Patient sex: M
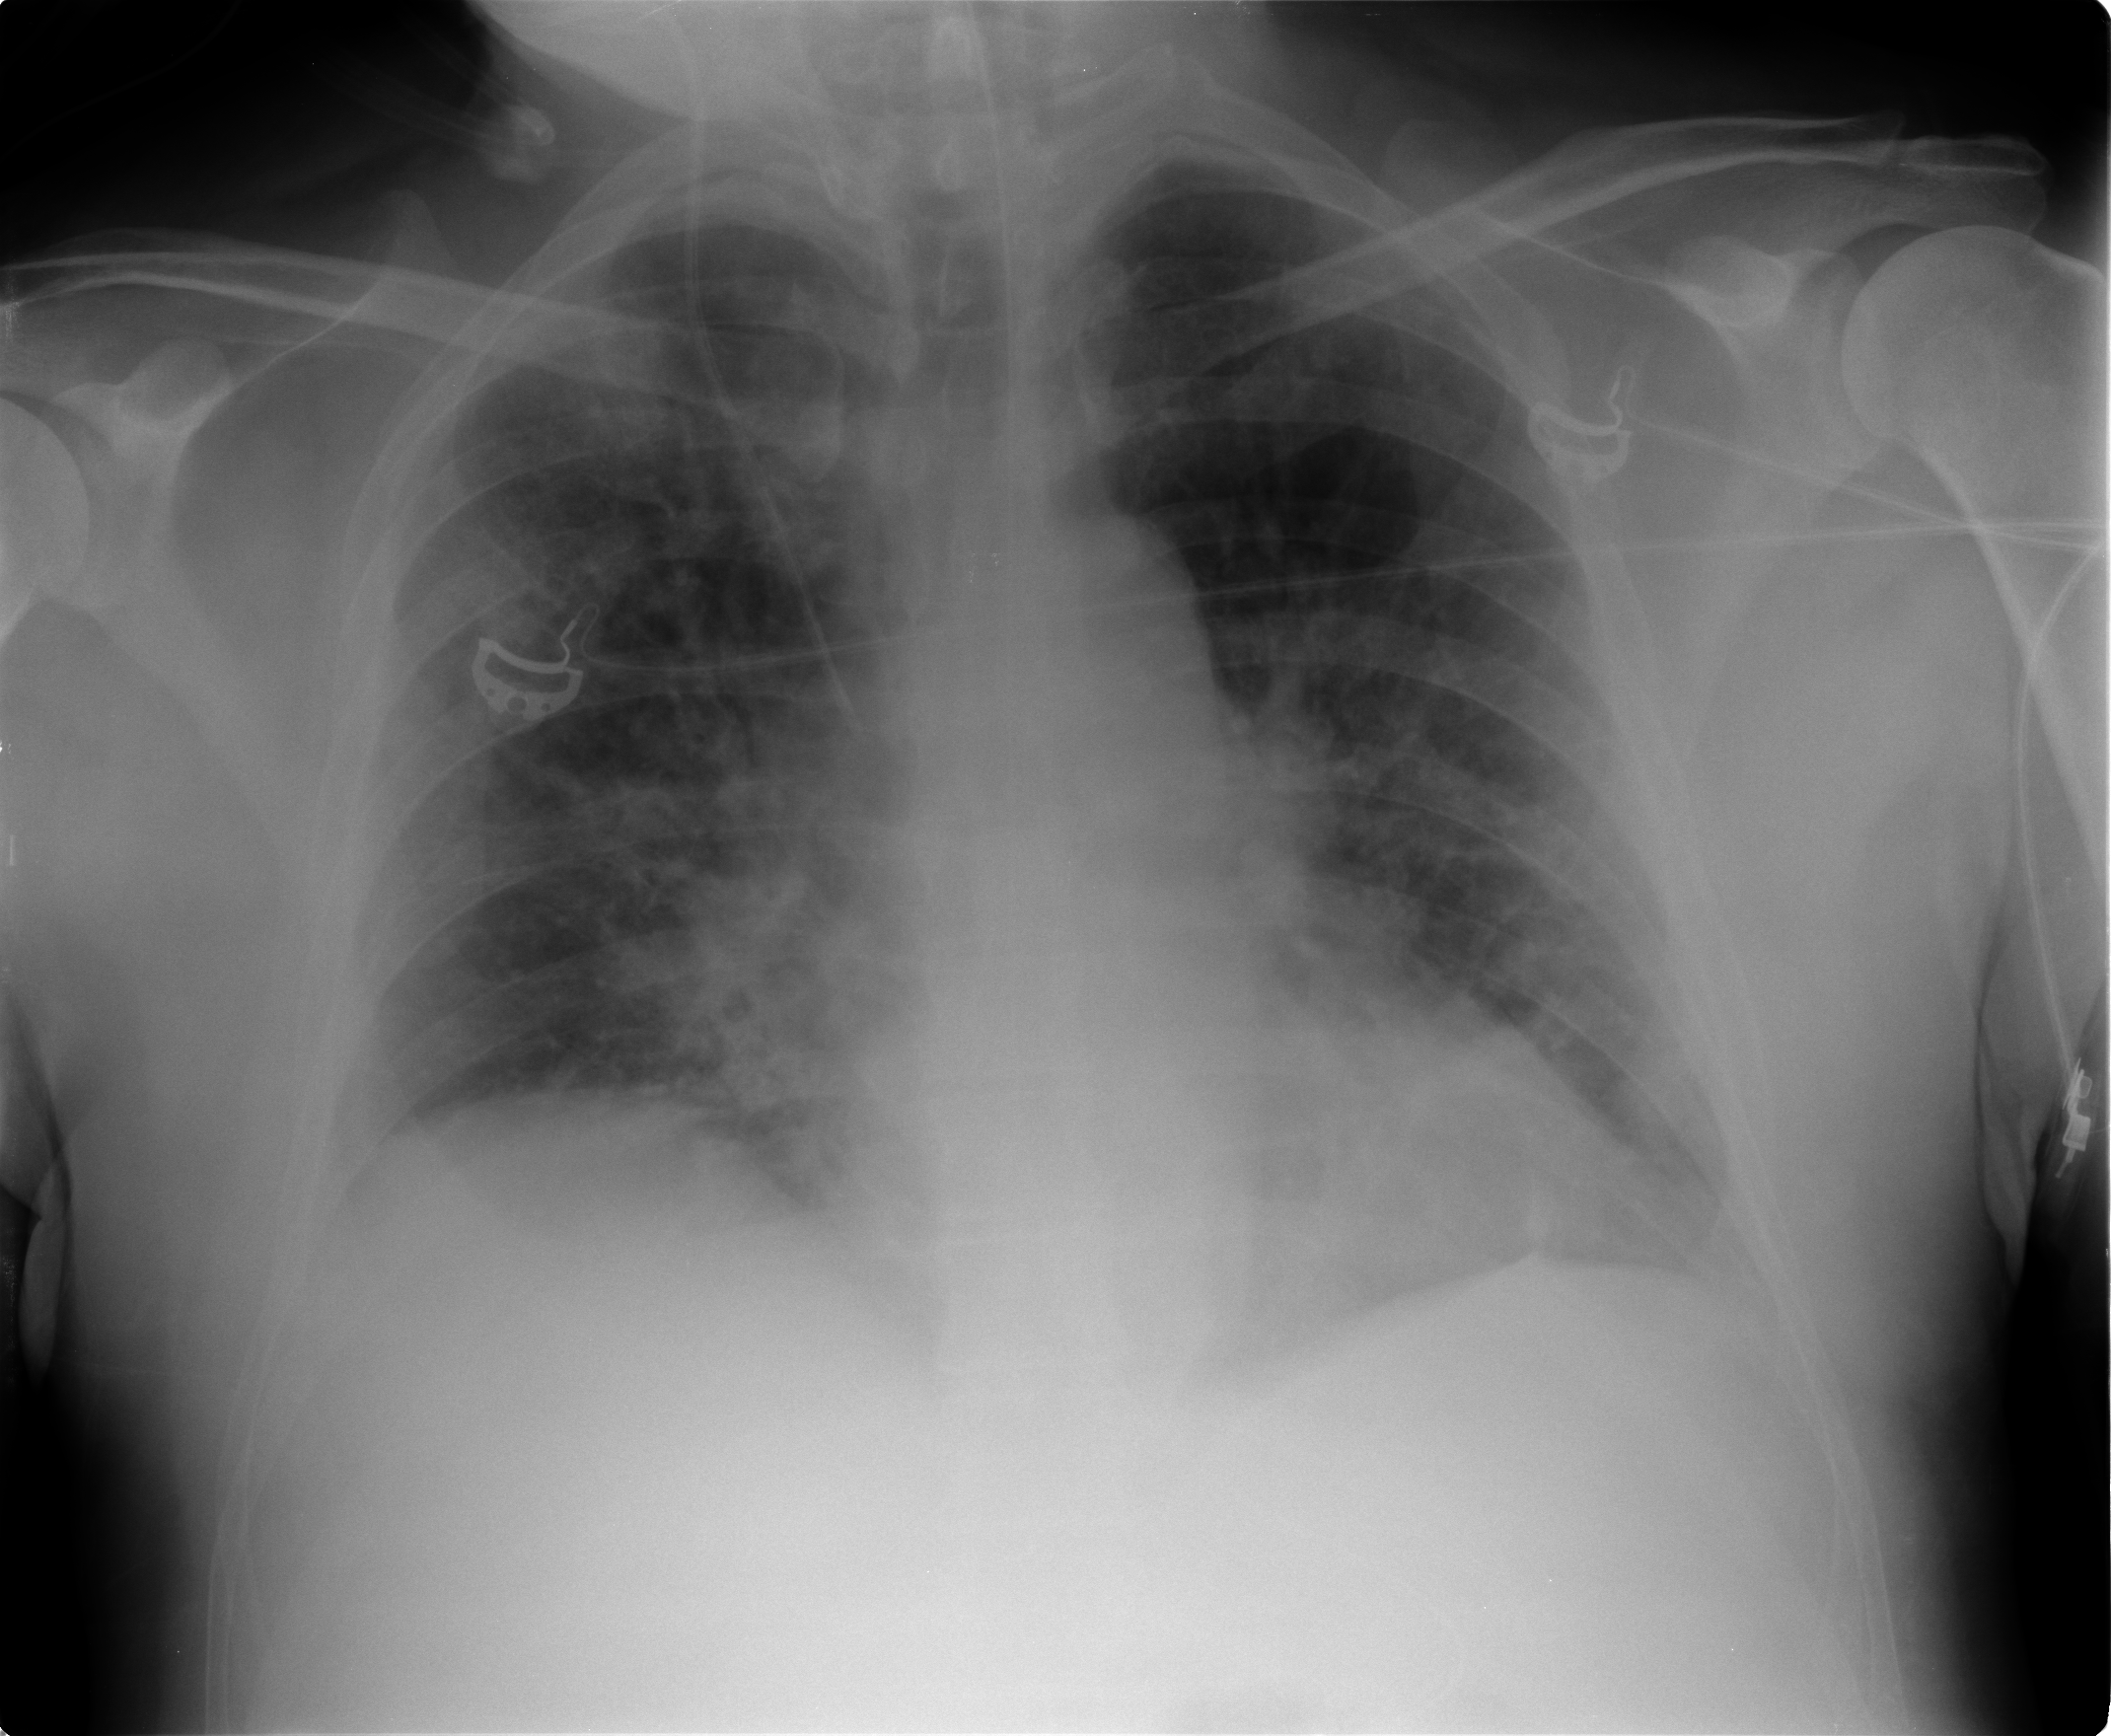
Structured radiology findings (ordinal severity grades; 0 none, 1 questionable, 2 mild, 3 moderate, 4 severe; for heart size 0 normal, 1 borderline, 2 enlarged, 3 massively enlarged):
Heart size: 2
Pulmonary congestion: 3
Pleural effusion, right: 1
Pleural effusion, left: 1
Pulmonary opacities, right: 3
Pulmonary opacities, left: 2
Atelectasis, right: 2
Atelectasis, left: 2